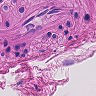
Metastatic tissue present: no